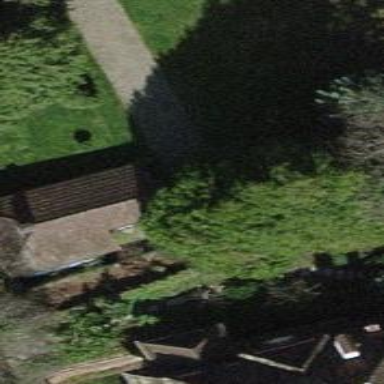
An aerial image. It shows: Shed.